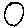
Label: circle